Question: I have the following 'UITableViewCell' (well, subclassed).

With 'didSelectRowAtIndexPath' it is possible to capture that a cell has been selected in 'UITableViewController'. My problem occurs due to the fact that directly pressing 'Choose User' bypasses the selection of the cell.
How could I allow my 'UITableViewController' to be aware that 'UITableViewCell' foo has been pressed even if the user immediately hits 'Choose User'?
N.B. I don't the Selection capability per se, this was just by method of knowing that a user had tapped within a cell area.
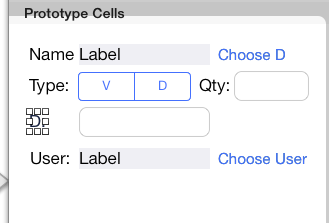
Answer: You could just call the method directly. If we say that for each 'Choose User' button we are setting the row number as the 'tag' and assuming that you don't have sections so everything will happen in section '0' we could do.
'''
- (void)hitChooseUser:(id)sender
{
// Do whatever you want for when a user hits the 'Choose User' button
// Code......
// Then do this at the end or whenever you want to do it.
NSIndexPath *indexPath = [NSIndexPath indexPathForRow:[sender tag] inSection:0];
// Also assuming you have created you have created you UITableView correctly.
[self tableView:myTableView didSelectRowAtIndexPath:indexPath];
}
- (void)tableView:(UITableView *)tableView didSelectRowAtIndexPath:(NSIndexPath *)indexPath
{
// Do whatever it is you want.
}
'''
I also found this link that may help you <URL>
You could also disable the user interaction with the cell itself by setting 'userInteractionEnabled:' to 'NO' for each cell in 'cellForRowAtIndexPath:' so 'didSelectRowAtIndexPath:' will only get called when you want to call it manually.